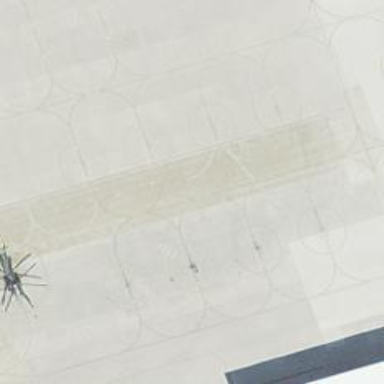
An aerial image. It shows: View of taxiway at the airport.